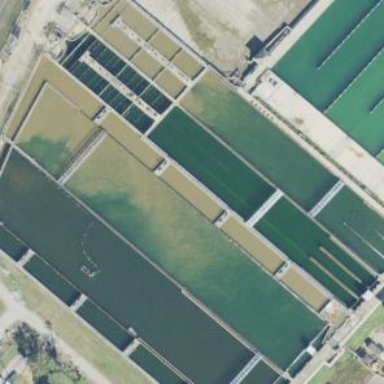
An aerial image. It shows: Man-made water works facility.